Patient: sex M, age 44
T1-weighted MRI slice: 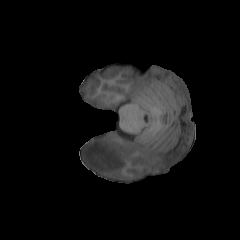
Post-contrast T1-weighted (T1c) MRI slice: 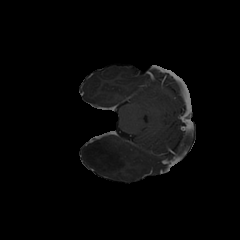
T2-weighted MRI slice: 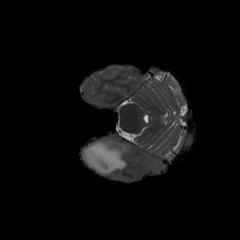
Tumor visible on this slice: yes
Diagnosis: Astrocytoma, IDH-mutant
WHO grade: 3